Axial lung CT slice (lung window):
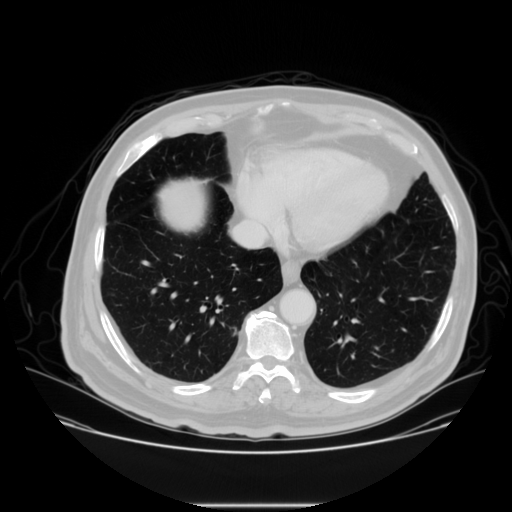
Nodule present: no